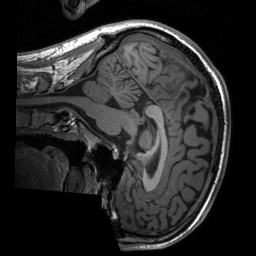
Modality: T1w
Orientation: sagittal
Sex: male
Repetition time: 1.95 s
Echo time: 0.026 s